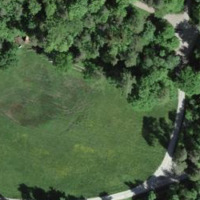
EUNIS habitat code: 25
Species observed at this site:
Fraxinus excelsior